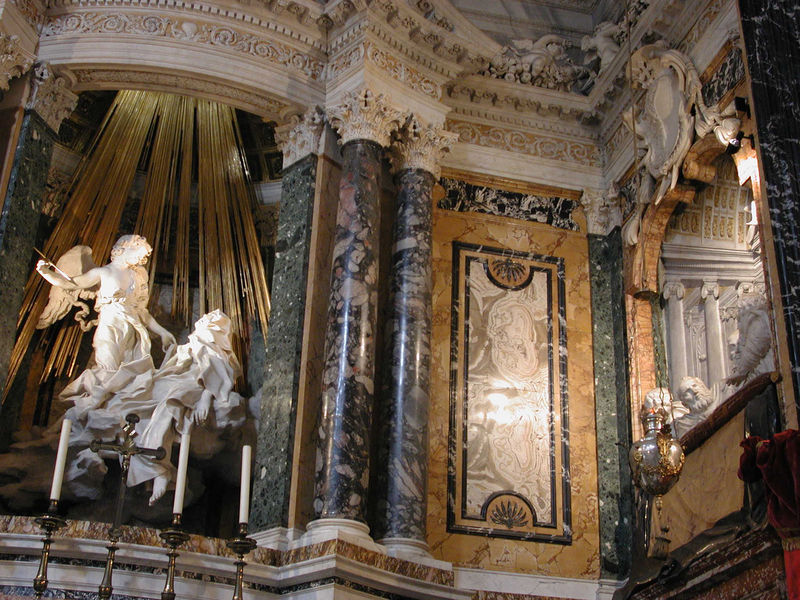
Titel: Altar in der Capella Cornaro
Künstler: Giovanni Lorenzo Bernini
Standort: Rom, S. Maria della Vittoria (EU - I - Latium)
Schlagwörter: flügel, weiß, marmor, schwarz, säule, säulen, kirche, gold, engel, ranken, liegen, kette, figuren, kartusche, ornamente, kerzen, leuchter, stuck, kreuz, strahlen, architrav, verziert, fries, wappen, sims, kerzenhalter, statuen, weihrauch, inkrustationen, holen, ewiges licht